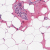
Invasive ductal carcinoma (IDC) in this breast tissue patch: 0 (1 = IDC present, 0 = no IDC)